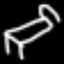
Label: bed